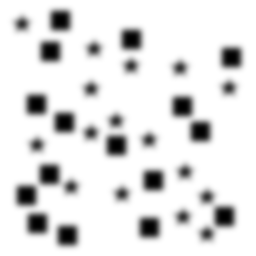
Squares: 16
Triangles: 0
Stars: 16
Total shapes: 32